Here is the continuous-wavelet rendering of a rotor kit's vibration signal. Based on the visible evidence, which rotor condition applies: normal, misalignment, unbalance, looseness?
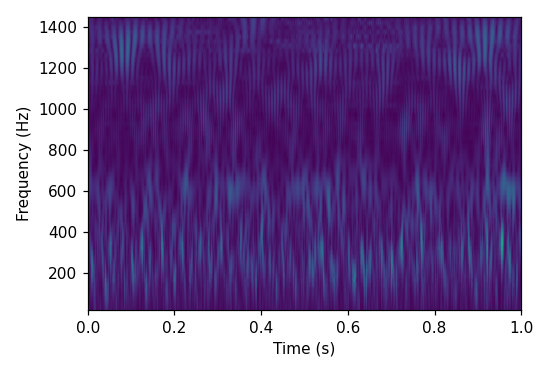
Answer: normal